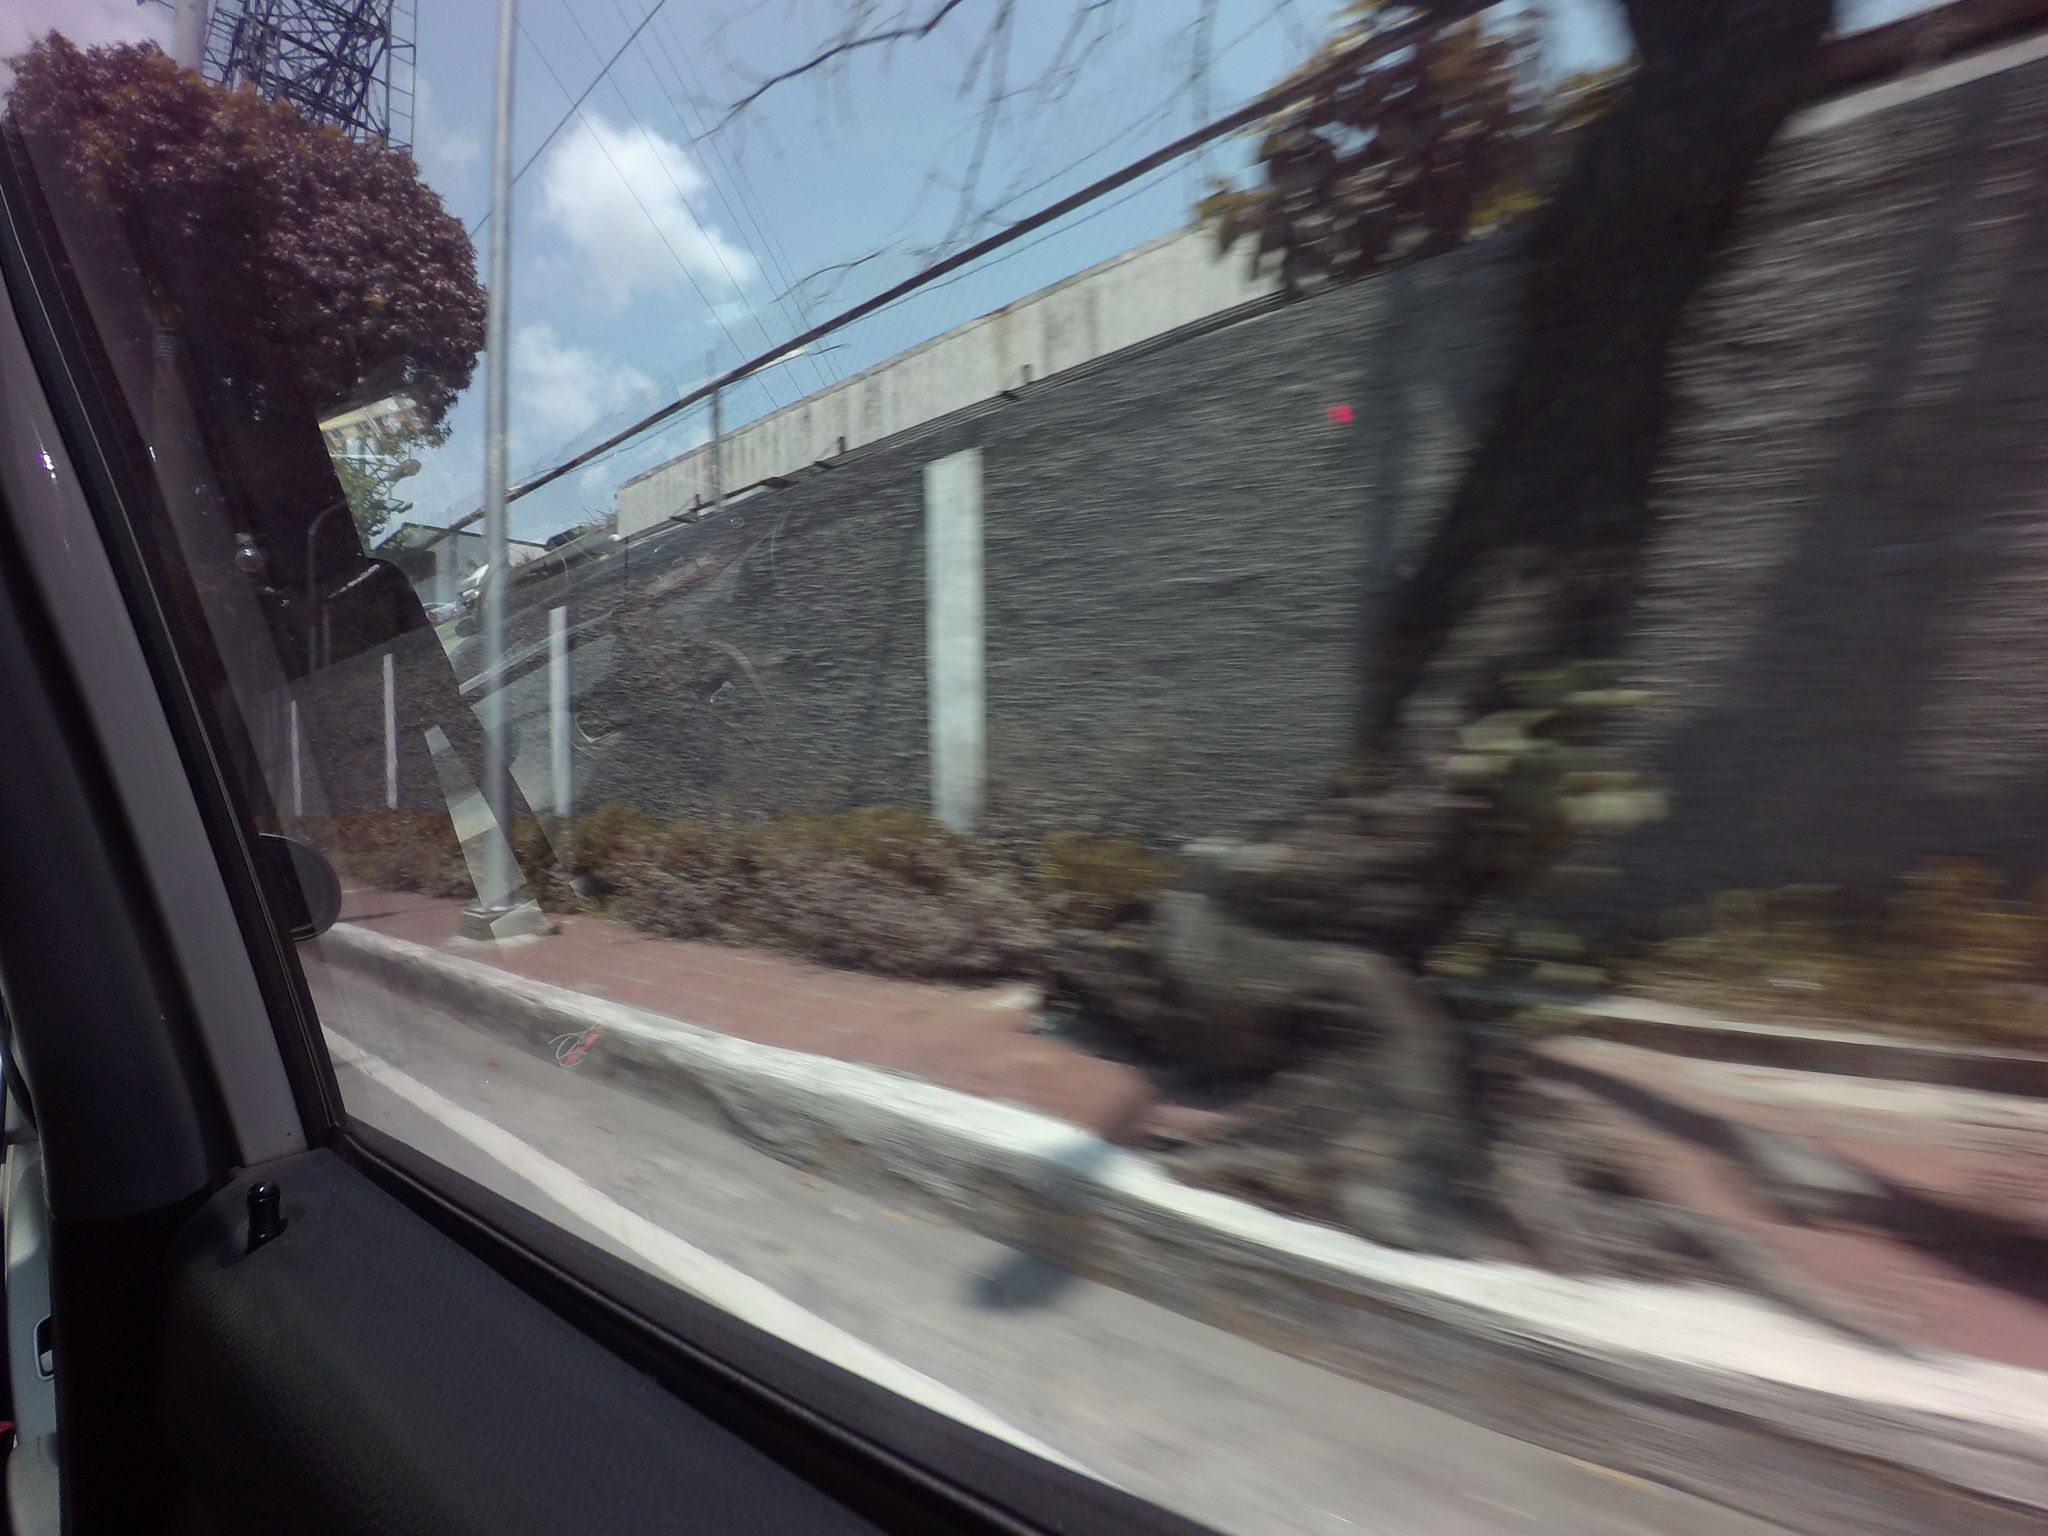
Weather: snowy
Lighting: day
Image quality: slightly poor
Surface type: driving surface
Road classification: secondary
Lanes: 2
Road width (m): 14
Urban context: urban centre
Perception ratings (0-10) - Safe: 0.69, Lively: 1.69, Beautiful: 3.93, Boring: 3.93, Depressing: 6.55, Wealthy: 0.91